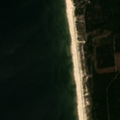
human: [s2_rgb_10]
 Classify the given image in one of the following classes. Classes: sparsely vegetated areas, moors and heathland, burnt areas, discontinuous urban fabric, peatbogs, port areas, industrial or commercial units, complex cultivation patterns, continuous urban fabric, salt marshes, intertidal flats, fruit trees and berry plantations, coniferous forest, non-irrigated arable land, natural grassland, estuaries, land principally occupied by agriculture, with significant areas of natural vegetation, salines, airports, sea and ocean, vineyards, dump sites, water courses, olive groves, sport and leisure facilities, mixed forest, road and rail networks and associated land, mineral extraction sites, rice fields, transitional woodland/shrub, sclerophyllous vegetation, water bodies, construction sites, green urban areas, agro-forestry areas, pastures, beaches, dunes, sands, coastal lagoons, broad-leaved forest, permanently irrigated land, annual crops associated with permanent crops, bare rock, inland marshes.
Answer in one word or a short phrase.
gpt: coniferous forest, beaches, dunes, sands, sea and ocean